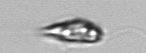
Label: Euglena